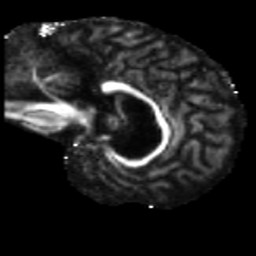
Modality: FA
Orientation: sagittal
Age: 63
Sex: female
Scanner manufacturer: siemens
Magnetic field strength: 3 T
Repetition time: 5.47 s
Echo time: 0.0854 s